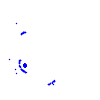
Particle: kaon